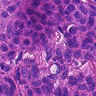
Metastatic tissue present: yes